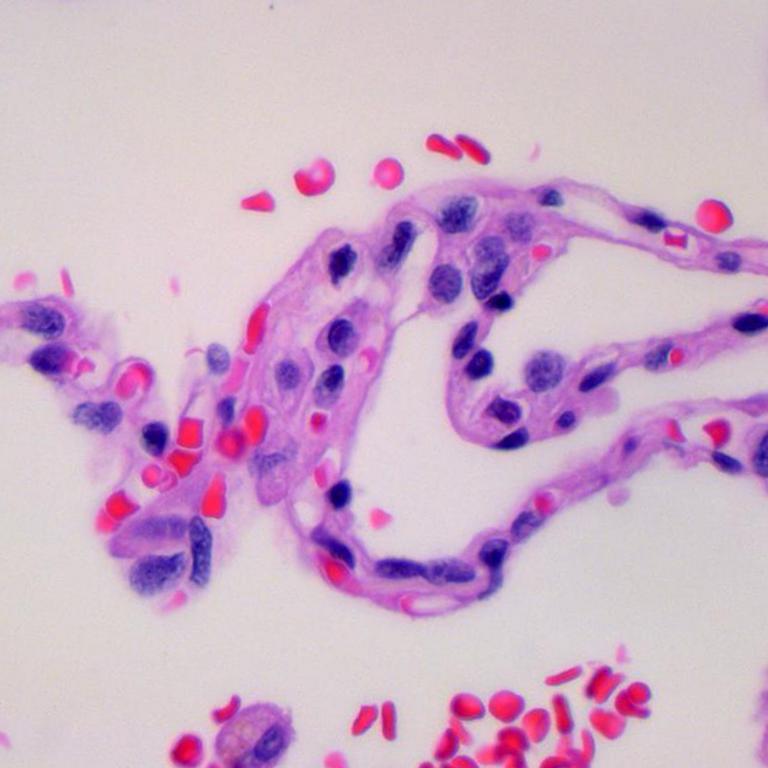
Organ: lung
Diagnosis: benign